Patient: sex M, age 46
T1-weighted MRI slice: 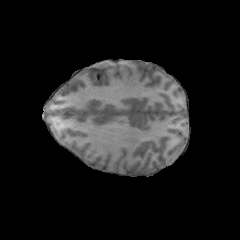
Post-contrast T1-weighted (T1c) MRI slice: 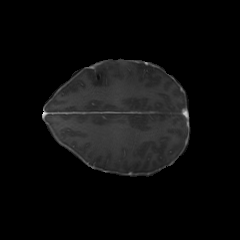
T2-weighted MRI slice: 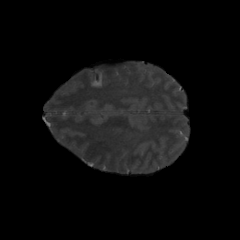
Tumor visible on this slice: no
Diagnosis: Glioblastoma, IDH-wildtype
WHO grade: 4